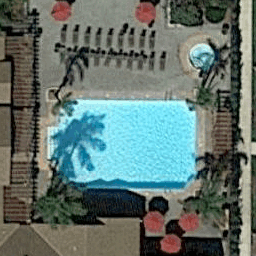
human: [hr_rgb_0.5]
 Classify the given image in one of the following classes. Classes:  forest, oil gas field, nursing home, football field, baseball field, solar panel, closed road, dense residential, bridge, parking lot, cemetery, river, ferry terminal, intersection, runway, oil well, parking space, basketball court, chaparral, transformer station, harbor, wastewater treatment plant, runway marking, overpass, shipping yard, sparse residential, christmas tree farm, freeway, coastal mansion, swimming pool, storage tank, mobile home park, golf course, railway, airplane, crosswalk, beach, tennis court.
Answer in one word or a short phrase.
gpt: swimming pool